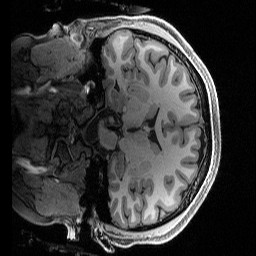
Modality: T1w
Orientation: coronal
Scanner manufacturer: siemens
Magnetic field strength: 3 T
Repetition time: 2.5 s
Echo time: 0.0029 s